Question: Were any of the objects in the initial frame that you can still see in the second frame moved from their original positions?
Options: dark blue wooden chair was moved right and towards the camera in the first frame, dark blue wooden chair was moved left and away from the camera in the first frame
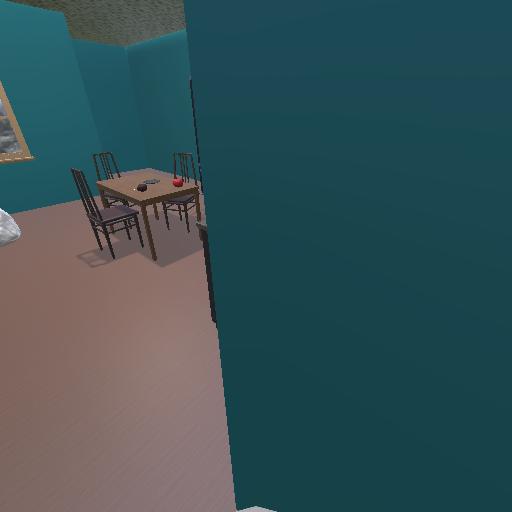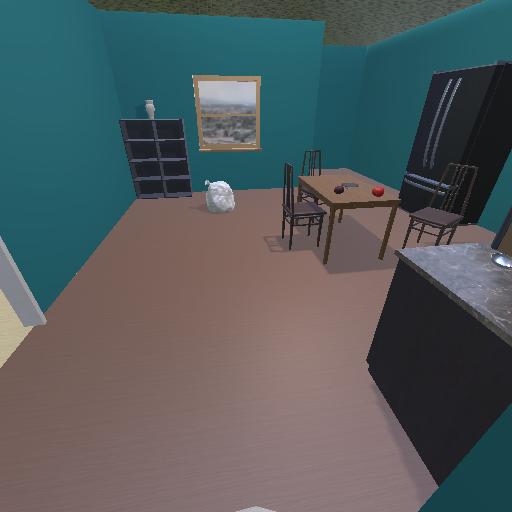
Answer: dark blue wooden chair was moved right and towards the camera in the first frame